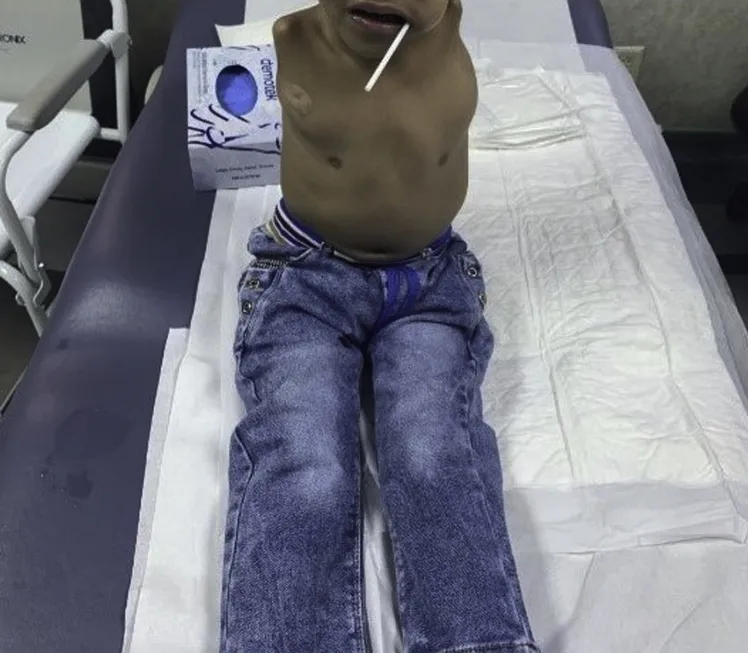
Upon examination, no dysmorphic features where noted aside from bilateral absent upper limbs from the shoulder.
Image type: medical_photograph (skin_photograph)